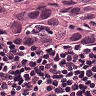
Metastatic tissue present: yes